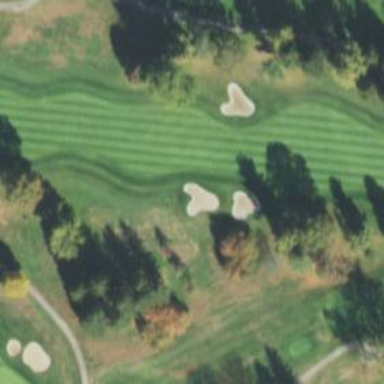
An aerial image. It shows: Golf fairway surrounded by grass.